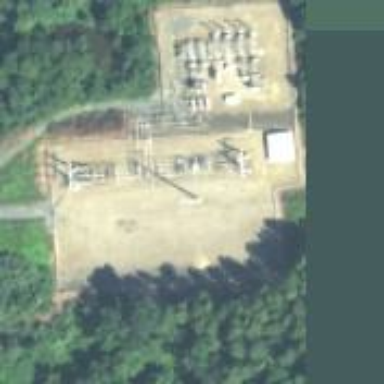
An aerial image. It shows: Distribution level power substation enclosed by fence.